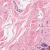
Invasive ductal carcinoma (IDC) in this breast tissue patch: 0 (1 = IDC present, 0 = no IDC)